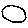
Label: circle